Field crop: maize
Growth stage: 2
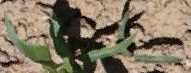
Species: maize